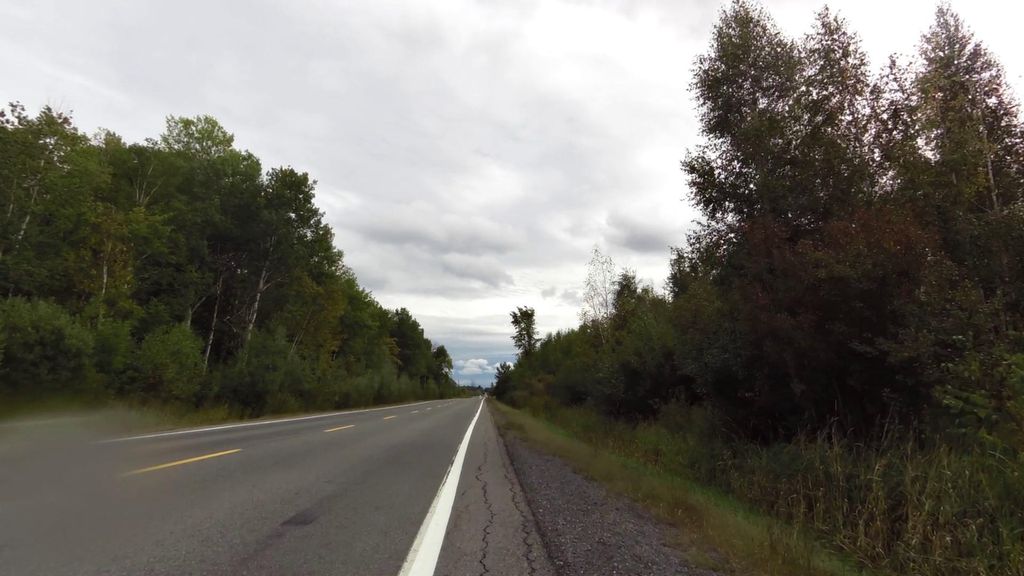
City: ottawa-gatineau